Question: I created a set of radio (black red white blue). Each radio button will display another set of radio button accordingly on clicked. But there's an issue where the position of the header "weighta" shifted to right when the color radio button was clicked

Also would like to ask if there's any better way to code these radio button onclick show/hide?
'''
function onLoad() {
//method for button times
var group1 = document.getElementById("group1");
group1.classList.remove('hide');
group1.classList.add('show');
var group2 = document.getElementById("group2");
group2.classList.remove('show');
group2.classList.add('hide');
var group3 = document.getElementById("group3");
group3.classList.remove('show');
group3.classList.add('hide');
var group4 = document.getElementById("group4");
group4.classList.remove('show');
group4.classList.add('hide');
}
function onLoad2() {
//method for button times
var group2 = document.getElementById("group2");
group2.classList.remove('hide');
group2.classList.add('show');
var group1 = document.getElementById("group1");
group1.classList.remove('show');
group1.classList.add('hide');
var group3 = document.getElementById("group3");
group3.classList.remove('show');
group3.classList.add('hide');
var group4 = document.getElementById("group4");
group4.classList.remove('show');
group4.classList.add('hide');
}
function onLoad3() {
//method for button times
var group1 = document.getElementById("group1");
group1.classList.remove('show');
group1.classList.add('hide');
var group2 = document.getElementById("group2");
group2.classList.remove('show');
group2.classList.add('hide');
var group3 = document.getElementById("group3");
group3.classList.remove('hide');
group3.classList.add('show');
var group4 = document.getElementById("group4");
group4.classList.remove('show');
group4.classList.add('hide');
}
function onLoad4() {
//method for button times
var group1 = document.getElementById("group1");
group1.classList.remove('show');
group1.classList.add('hide');
var group2 = document.getElementById("group2");
group2.classList.remove('show');
group2.classList.add('hide');
var group3 = document.getElementById("group3");
group3.classList.remove('show');
group3.classList.add('hide');
var group4 = document.getElementById("group4");
group4.classList.remove('hide');
group4.classList.add('show');
}
'''
'''
.hide { display: none; }
.show { display: block; }
.swatch{margin:1em 0;}
.swatch .header{margin:0.5em 0;}
.swatch input{display:none;}
.swatch label{-webkit-border-radius:2px;-moz-border-radius:2px;border-radius:2px;float:left;min-width:50px;height:35px;margin:0;border:#ccc 1px solid;background-color:#ddd;font-size:13px;text-align:center;line-height:35px;white-space:nowrap;text-transform:uppercase;}
.swatch-element label{padding:0 10px;}
.color.swatch-element label{padding:0;}
.swatch input:checked + label{-webkit-box-shadow:0px 1px 2px rgba(0,0,0,0.8);-moz-box-shadow:0px 1px 2px rgba(0,0,0,0.8);box-shadow:0px 1px 2px rgba(0,0,0,0.8);border-color:transparent;}
.swatch .swatch-element{float:left;-webkit-transform:translateZ(0);-webkit-font-smoothing:antialiased;margin:0px 10px 10px 0;position:relative;}
.crossed-out{position:absolute;width:100%;height:100%;left:0;top:0;}
.swatch .swatch-element .crossed-out{display:none;}
.swatch .swatch-element.soldout .crossed-out{display:block;}
.swatch .swatch-element.soldout label{filter:alpha(opacity=60);-khtml-opacity:0.6;-moz-opacity:0.6;opacity:0.6;}
.swatch .tooltip{text-align:center;background:gray;color:#fff;bottom:100%;padding:10px;display:block;position:absolute;width:100px;left:-23px;margin-bottom:15px;filter:alpha(opacity=0);-khtml-opacity:0;-moz-opacity:0;opacity:0;visibility:hidden;-webkit-transform:translateY(10px);-moz-transform:translateY(10px);-ms-transform:translateY(10px);-o-transform:translateY(10px);transform:translateY(10px);-webkit-transition:all .25s ease-out;-moz-transition:all .25s ease-out;-ms-transition:all .25s ease-out;-o-transition:all .25s ease-out;transition:all .25s ease-out;-webkit-box-shadow:2px 2px 6px rgba(0, 0, 0, 0.28);-moz-box-shadow:2px 2px 6px rgba(0, 0, 0, 0.28);-ms-box-shadow:2px 2px 6px rgba(0, 0, 0, 0.28);-o-box-shadow:2px 2px 6px rgba(0, 0, 0, 0.28);box-shadow:2px 2px 6px rgba(0, 0, 0, 0.28);z-index:10000;-moz-box-sizing:border-box;-webkit-box-sizing:border-box;box-sizing:border-box;}
.swatch .tooltip:before{bottom:-20px;content:" ";display:block;height:20px;left:0;position:absolute;width:100%;}
.swatch .tooltip:after{border-left:solid transparent 10px;border-right:solid transparent 10px;border-top:solid gray 10px;bottom:-10px;content:" ";height:0;left:50%;margin-left:-13px;position:absolute;width:0;}
.swatch .swatch-element:hover .tooltip{filter:alpha(opacity=100);-khtml-opacity:1;-moz-opacity:1;opacity:1;visibility:visible;-webkit-transform:translateY(0px);-moz-transform:translateY(0px);-ms-transform:translateY(0px);-o-transform:translateY(0px);transform:translateY(0px);}
.swatch.error{background-color:#E8D2D2!important;color:#333!important;padding:1em;border-radius:5px;}
.swatch.error p{margin:0.7em 0;}
.swatch.error p:first-child{margin-top:0;}
.swatch.error p:last-child{margin-bottom:0;}
.swatch.error code{font-family:monospace;}
'''
'''
<div class="swatch color clearfix" data-option-index="0">
<div class="header">
Product
</div>
<div data-value="black" class="swatch-element color black available">
<div class="tooltip">
black
</div>
<input id="swatch-0-black" checked="checked" name="option-0" value="MS" type="radio" onclick="onLoad();">
<label for="swatch-0-black" style="background-color: black; background-image: url(./assets/images/black.png)">
<img class="crossed-out" src="./assets/images/soldout.png" alt="">
</label>
</div>
<div data-value="red" class="swatch-element color red available">
<div class="tooltip">
red
</div>
<input id="swatch-0-red" name="option-0" value="red" type="radio" onclick="onLoad2()">
<label for="swatch-0-red" style="background-color: red; background-image: url(./assets/images/red.png)">
<img class="crossed-out" src="./assets/images/soldout.png" alt="">
</label>
</div>
<div data-value="white" class="swatch-element color white available">
<div class="tooltip">
white
</div>
<input id="swatch-0-white" name="option-0" value="white" type="radio" onclick="onLoad3()">
<label for="swatch-0-white" style="background-color: white; background-image: url(./assets/images/white.png)">
<img class="crossed-out" src="./assets/images/soldout.png" alt="">
</label>
</div>
<div data-value="blue" class="swatch-element color blue available">
<div class="tooltip">
blue
</div>
<input id="swatch-0-blue" name="option-0" value="blue" type="radio" onclick="onLoad4()">
<label for="swatch-0-blue" style="background-color: blue; background-image: url(./assets/images/blue.png)">
<img class="crossed-out" src="./assets/images/soldout.png" alt="">
</label>
</div>
</div>
<div class="swatch clearfix" data-option-index="1" id="group1">
<div class="header">
Weighta
</div>
<div data-value="small" class="swatch-element small available">
<input id="swatch-1-small" name="length" value="1.52g" type="radio">
<label for="swatch-1-small">
1.52g
</label>
</div>
<div data-value="medium" class="swatch-element medium available">
<input id="swatch-1-medium" name="length" value="1.54g" type="radio">
<label for="swatch-1-medium">
1.54g
</label>
</div>
<div data-value="medium" class="swatch-element medium available">
<input id="swatch-1-3" name="length" value="1.57g" type="radio">
<label for="swatch-1-3">
1.57g
</label>
</div>
</div>
<div class="swatch clearfix hide" id="group2">
<div class="header">
Weight
</div>
<div data-value="small" class="swatch-element small available">
<input id="swatch-1-4" name="length" value="1.48g" type="radio">
<label for="swatch-1-4">
1.48g <img class="crossed-out" src="./assets/images/soldout.png" alt="">
</label>
</div>
<div data-value="medium" class="swatch-element medium available">
<input id="swatch-1-5" name="length" value="1.49g" type="radio">
<label for="swatch-1-5">
1.49g <img class="crossed-out" src="./assets/images/soldout.png" alt="">
</label>
</div>
</div>
<div class="swatch clearfix hide" id="group3">
<div class="header">
Weight
</div>
<div data-value="small" class="swatch-element small available">
<input id="swatch-1-4" name="length" value="1.34g" type="radio">
<label for="swatch-1-4">
1.34g <img class="crossed-out" src="./assets/images/soldout.png" alt="">
</label>
</div>
<div data-value="medium" class="swatch-element medium available">
<input id="swatch-1-5" name="length" value="1.44g" type="radio">
<label for="swatch-1-5">
1.44g <img class="crossed-out" src="./assets/images/soldout.png" alt="">
</label>
</div>
<div data-value="medium" class="swatch-element medium available">
<input id="swatch-1-3" name="length" value="1.54g" type="radio">
<label for="swatch-1-3">
1.54g <img class="crossed-out" src="./assets/images/soldout.png" alt="">
</label>
</div>
</div>
<div class="swatch clearfix hide" id="group4">
<div class="header">
Weight
</div>
<div data-value="small" class="swatch-element small available">
<input id="swatch-1-4" name="length" value="0.96g" type="radio">
<label for="swatch-1-4">
0.96g <img class="crossed-out" src="./assets/images/soldout.png" alt="">
</label>
</div>
</div>
'''
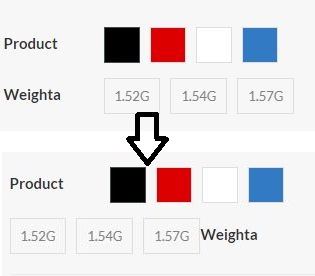
Answer: To simplify the script, delegate
I have wrapped in a container and use flex and fixed width header
Also I toggle the class
'''
window.addEventListener('DOMContentLoaded', function() {
const groups = [...document.querySelectorAll(".swatch")].slice(1); // drop the first div
document.getElementById("container").addEventListener("click", function(e) {
const tgtDiv = e.target.closest(".swatch-element")
if (tgtDiv) {
const groupId = tgtDiv.querySelector("input[type=radio]").dataset.group;
groups.forEach(aGroup => aGroup.classList.toggle("hide", groupId !== aGroup.id))
}
});
});
'''
'''
.swatch {
margin: 1em 0;
display:flex;
flex-flow: row;
}
.header { width:70px}
.hide { display: none; }
.swatch .header {
margin: 0.5em 0;
}
.swatch input {
display: none;
}
.swatch label {
-webkit-border-radius: 2px;
-moz-border-radius: 2px;
border-radius: 2px;
float: left;
min-width: 50px;
height: 35px;
margin: 0;
border: #ccc 1px solid;
background-color: #ddd;
font-size: 13px;
text-align: center;
line-height: 35px;
white-space: nowrap;
text-transform: uppercase;
}
.swatch-element label {
padding: 0 10px;
}
.color.swatch-element label {
padding: 0;
}
.swatch input:checked+label {
-webkit-box-shadow: 0px 1px 2px rgba(0, 0, 0, 0.8);
-moz-box-shadow: 0px 1px 2px rgba(0, 0, 0, 0.8);
box-shadow: 0px 1px 2px rgba(0, 0, 0, 0.8);
border-color: transparent;
}
.swatch .swatch-element {
float: left;
-webkit-transform: translateZ(0);
-webkit-font-smoothing: antialiased;
margin: 0px 10px 10px 0;
position: relative;
}
.crossed-out {
position: absolute;
width: 100%;
height: 100%;
left: 0;
top: 0;
}
.swatch .swatch-element .crossed-out {
display: none;
}
.swatch .swatch-element.soldout .crossed-out {
display: block;
}
.swatch .swatch-element.soldout label {
filter: alpha(opacity=60);
-khtml-opacity: 0.6;
-moz-opacity: 0.6;
opacity: 0.6;
}
.swatch .tooltip {
text-align: center;
background: gray;
color: #fff;
bottom: 100%;
padding: 10px;
display: block;
position: absolute;
width: 100px;
left: -23px;
margin-bottom: 15px;
filter: alpha(opacity=0);
-khtml-opacity: 0;
-moz-opacity: 0;
opacity: 0;
visibility: hidden;
-webkit-transform: translateY(10px);
-moz-transform: translateY(10px);
-ms-transform: translateY(10px);
-o-transform: translateY(10px);
transform: translateY(10px);
-webkit-transition: all .25s ease-out;
-moz-transition: all .25s ease-out;
-ms-transition: all .25s ease-out;
-o-transition: all .25s ease-out;
transition: all .25s ease-out;
-webkit-box-shadow: 2px 2px 6px rgba(0, 0, 0, 0.28);
-moz-box-shadow: 2px 2px 6px rgba(0, 0, 0, 0.28);
-ms-box-shadow: 2px 2px 6px rgba(0, 0, 0, 0.28);
-o-box-shadow: 2px 2px 6px rgba(0, 0, 0, 0.28);
box-shadow: 2px 2px 6px rgba(0, 0, 0, 0.28);
z-index: 10000;
-moz-box-sizing: border-box;
-webkit-box-sizing: border-box;
box-sizing: border-box;
}
.swatch .tooltip:before {
bottom: -20px;
content: " ";
display: block;
height: 20px;
left: 0;
position: absolute;
width: 100%;
}
.swatch .tooltip:after {
border-left: solid transparent 10px;
border-right: solid transparent 10px;
border-top: solid gray 10px;
bottom: -10px;
content: " ";
height: 0;
left: 50%;
margin-left: -13px;
position: absolute;
width: 0;
}
.swatch .swatch-element:hover .tooltip {
filter: alpha(opacity=100);
-khtml-opacity: 1;
-moz-opacity: 1;
opacity: 1;
visibility: visible;
-webkit-transform: translateY(0px);
-moz-transform: translateY(0px);
-ms-transform: translateY(0px);
-o-transform: translateY(0px);
transform: translateY(0px);
}
.swatch.error {
background-color: #E8D2D2!important;
color: #333!important;
padding: 1em;
border-radius: 5px;
}
.swatch.error p {
margin: 0.7em 0;
}
.swatch.error p:first-child {
margin-top: 0;
}
.swatch.error p:last-child {
margin-bottom: 0;
}
.swatch.error code {
font-family: monospace;
}
'''
'''
<div class="swatch color clearfix" id="container" data-option-index="0">
<div class="header">
Product
</div>
<div data-value="black" class="swatch-element color black available">
<div class="tooltip">black</div>
<input id="swatch-0-black" checked="checked" name="option-0" value="MS" type="radio" data-group="group1">
<label for="swatch-0-black" style="background-color: black; background-image: url(./assets/images/black.png)"><img class="crossed-out" src="./assets/images/soldout.png" alt=""></label>
</div>
<div data-value="red" class="swatch-element color red available">
<div class="tooltip">
red
</div>
<input id="swatch-0-red" name="option-0" value="red" type="radio" data-group="group2">
<label for="swatch-0-red" style="background-color: red; background-image: url(./assets/images/red.png)">
<img class="crossed-out" src="./assets/images/soldout.png" alt="">
</label>
</div>
<div data-value="white" class="swatch-element color white available">
<div class="tooltip">
white
</div>
<input id="swatch-0-white" name="option-0" value="white" type="radio" data-group="group3">
<label for="swatch-0-white" style="background-color: white; background-image: url(./assets/images/white.png)">
<img class="crossed-out" src="./assets/images/soldout.png" alt="">
</label>
</div>
<div data-value="blue" class="swatch-element color blue available">
<div class="tooltip">
blue
</div>
<input id="swatch-0-blue" name="option-0" value="blue" type="radio" data-group="group4">
<label for="swatch-0-blue" style="background-color: blue; background-image: url(./assets/images/blue.png)">
<img class="crossed-out" src="./assets/images/soldout.png" alt="">
</label>
</div>
</div>
<div class="swatch clearfix" data-option-index="1" id="group1">
<div class="header">
Weighta
</div>
<div data-value="small" class="swatch-element small available">
<input id="swatch-1-small" name="length" value="1.52g" type="radio">
<label for="swatch-1-small">
1.52g
</label>
</div>
<div data-value="medium" class="swatch-element medium available">
<input id="swatch-1-medium" name="length" value="1.54g" type="radio">
<label for="swatch-1-medium">
1.54g
</label>
</div>
<div data-value="medium" class="swatch-element medium available">
<input id="swatch-1-3" name="length" value="1.57g" type="radio">
<label for="swatch-1-3">
1.57g
</label>
</div>
</div>
<div class="swatch clearfix hide" id="group2">
<div class="header">
Weight
</div>
<div data-value="small" class="swatch-element small available">
<input id="swatch-1-4" name="length" value="1.48g" type="radio">
<label for="swatch-1-4">
1.48g <img class="crossed-out" src="./assets/images/soldout.png" alt="">
</label>
</div>
<div data-value="medium" class="swatch-element medium available">
<input id="swatch-1-5" name="length" value="1.49g" type="radio">
<label for="swatch-1-5">
1.49g <img class="crossed-out" src="./assets/images/soldout.png" alt="">
</label>
</div>
</div>
<div class="swatch clearfix hide" id="group3">
<div class="header">
Weight
</div>
<div data-value="small" class="swatch-element small available">
<input id="swatch-1-4" name="length" value="1.34g" type="radio">
<label for="swatch-1-4">
1.34g <img class="crossed-out" src="./assets/images/soldout.png" alt="">
</label>
</div>
<div data-value="medium" class="swatch-element medium available">
<input id="swatch-1-5" name="length" value="1.44g" type="radio">
<label for="swatch-1-5">
1.44g <img class="crossed-out" src="./assets/images/soldout.png" alt="">
</label>
</div>
<div data-value="medium" class="swatch-element medium available">
<input id="swatch-1-3" name="length" value="1.54g" type="radio">
<label for="swatch-1-3">
1.54g <img class="crossed-out" src="./assets/images/soldout.png" alt="">
</label>
</div>
</div>
<div class="swatch clearfix hide" id="group4">
<div class="header">
Weight
</div>
<div data-value="small" class="swatch-element small available">
<input id="swatch-1-4" name="length" value="0.96g" type="radio">
<label for="swatch-1-4">
0.96g <img class="crossed-out" src="./assets/images/soldout.png" alt="">
</label>
</div>
</div>
'''